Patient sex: M
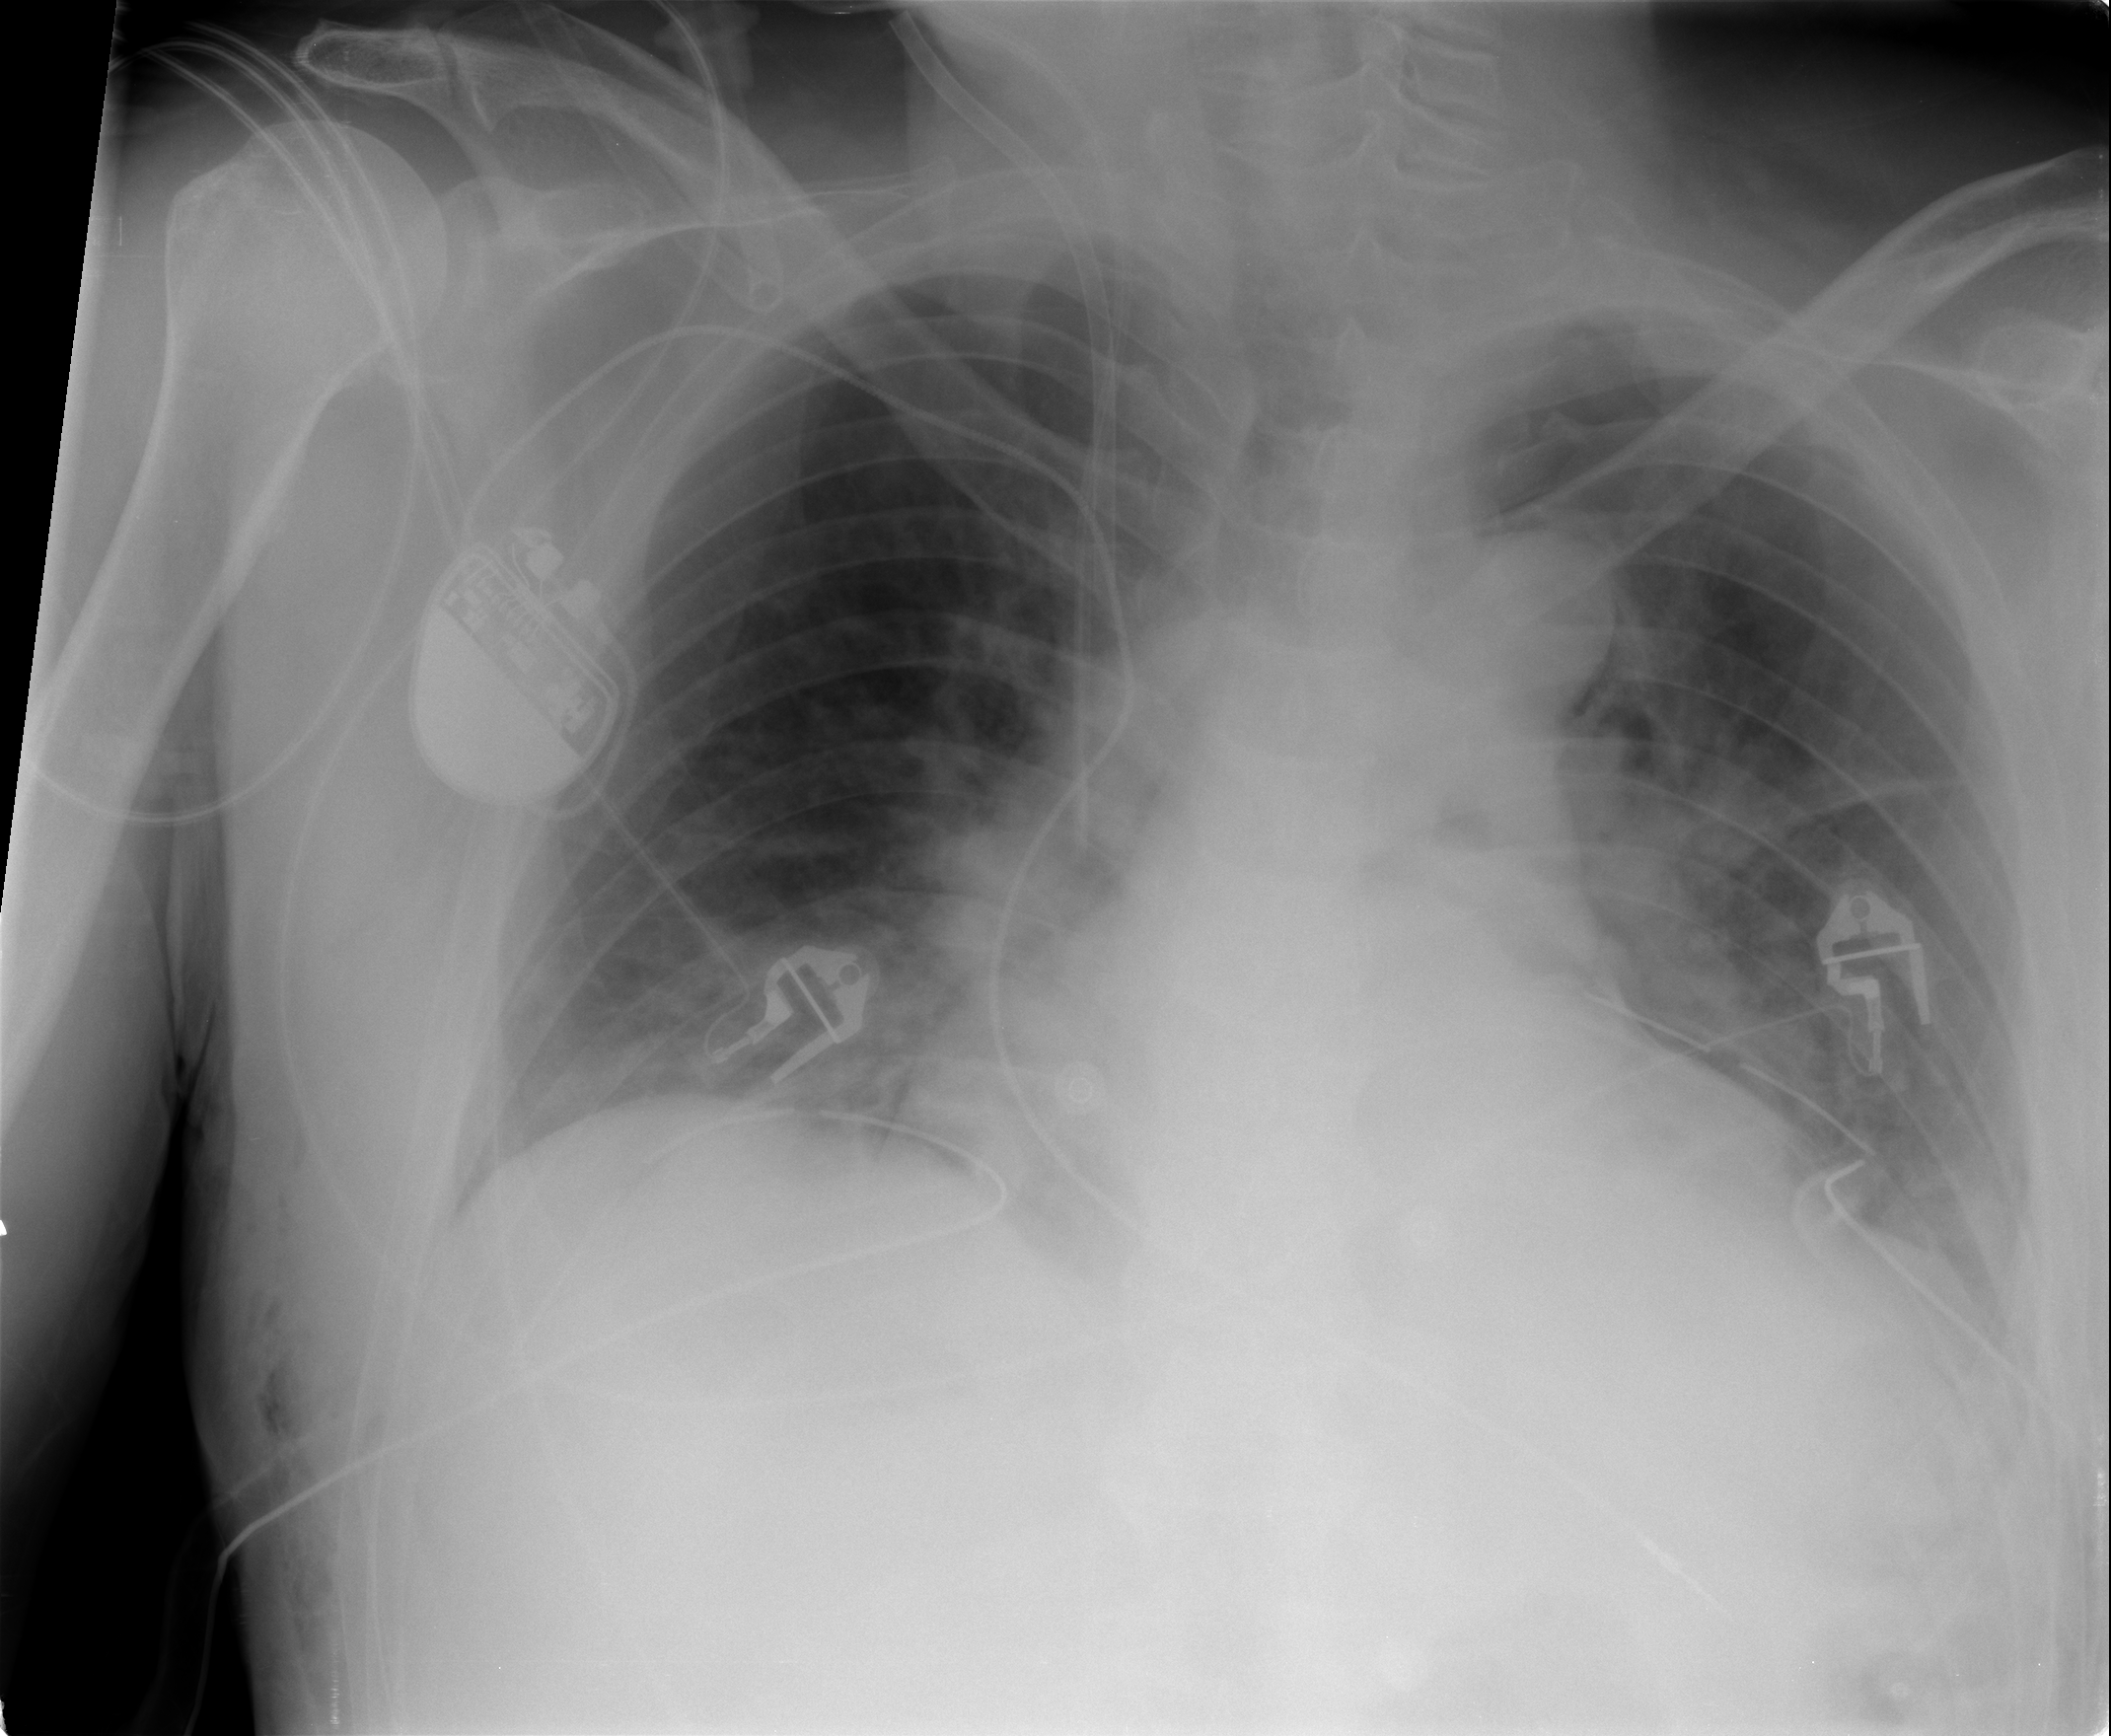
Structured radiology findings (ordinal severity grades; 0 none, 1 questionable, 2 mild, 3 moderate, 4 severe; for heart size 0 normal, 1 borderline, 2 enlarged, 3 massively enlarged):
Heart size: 0
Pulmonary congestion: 3
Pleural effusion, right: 0
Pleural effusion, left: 2
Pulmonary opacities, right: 2
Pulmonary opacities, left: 2
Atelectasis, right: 0
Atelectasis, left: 3